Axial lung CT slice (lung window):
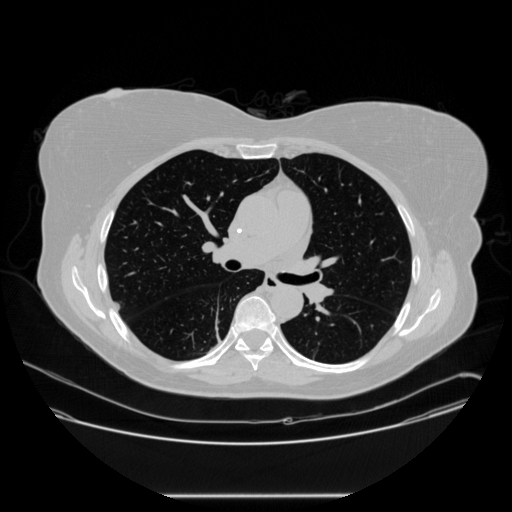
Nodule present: no